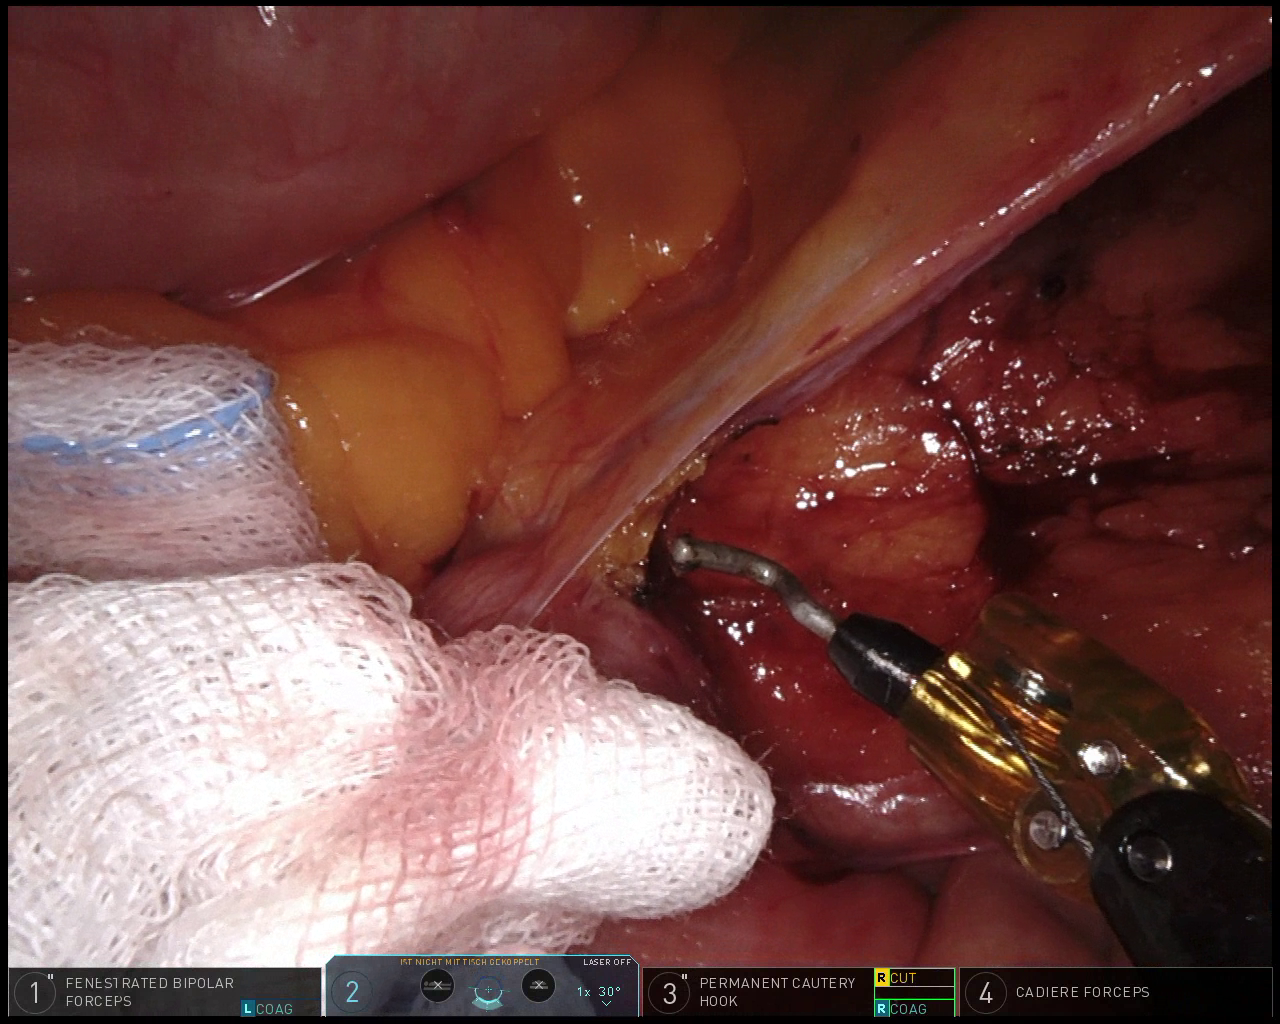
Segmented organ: intestinal_veins
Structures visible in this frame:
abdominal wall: no
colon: yes
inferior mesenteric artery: no
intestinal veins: yes
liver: no
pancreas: no
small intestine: yes
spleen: no
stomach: no
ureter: no
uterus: no
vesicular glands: no